Question: I am facing a problem with CSS menu. I want the parent 'li' not to be disturbed by the sub menu. I want the parent list to have widths equal to the text contents they have itself but not the inner 'ul'. I don't want to give the parent list specific width. Here is the image.
'''
ul {
list-style: none;
}
.nav{
padding-left: 70px;
line-height: 60px;
overflow: hidden;
}
.nav > li{
float: left;
font-size: 20px;
margin-right: 18px;
cursor: pointer;
background: yellow;
}
.subm{
overflow: hidden;
width: 200px;
list-style: none;
line-height: normal;
outline: 1px solid black;
padding: 0;
background: #252525;
padding: 0 10px 10px 10px;
}
.subm > li{
color: #ffde00;
margin: 0;
margin-top: 4px;
padding-left: 6px;
font-family: decker;
}
'''
'''
<ul class="nav">
<li>Home</li>
<li>Languages
<ul class="subm">
<li>C</li>
<li>C++</li>
<li>java</li>
<li>c#</li>
</ul>
</li>
<li>About</li>
</ul>
'''
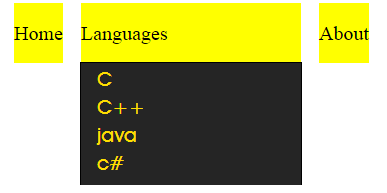
Answer: I checked in your jsfiddle @Hanzallah Afgan. Try this
Remove overflow:hidden css property for .nav, then the sub menu will display